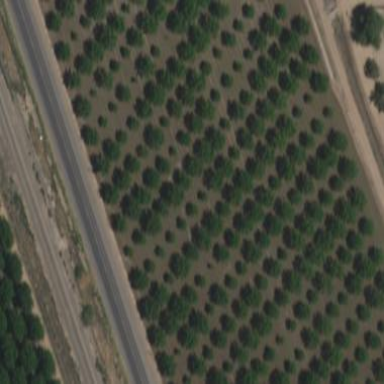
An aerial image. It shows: Orchard.